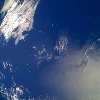
Label: water